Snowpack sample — Loveland Pass, Silver Plume, Colorado, USA (2/11/26, 12:00 PM MST)
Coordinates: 39.663, -105.886
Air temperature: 35 °F
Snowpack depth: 82 cm
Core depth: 30 cm
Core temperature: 28.4 °F
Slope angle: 13°, slope face: 12°
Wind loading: high
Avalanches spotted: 1
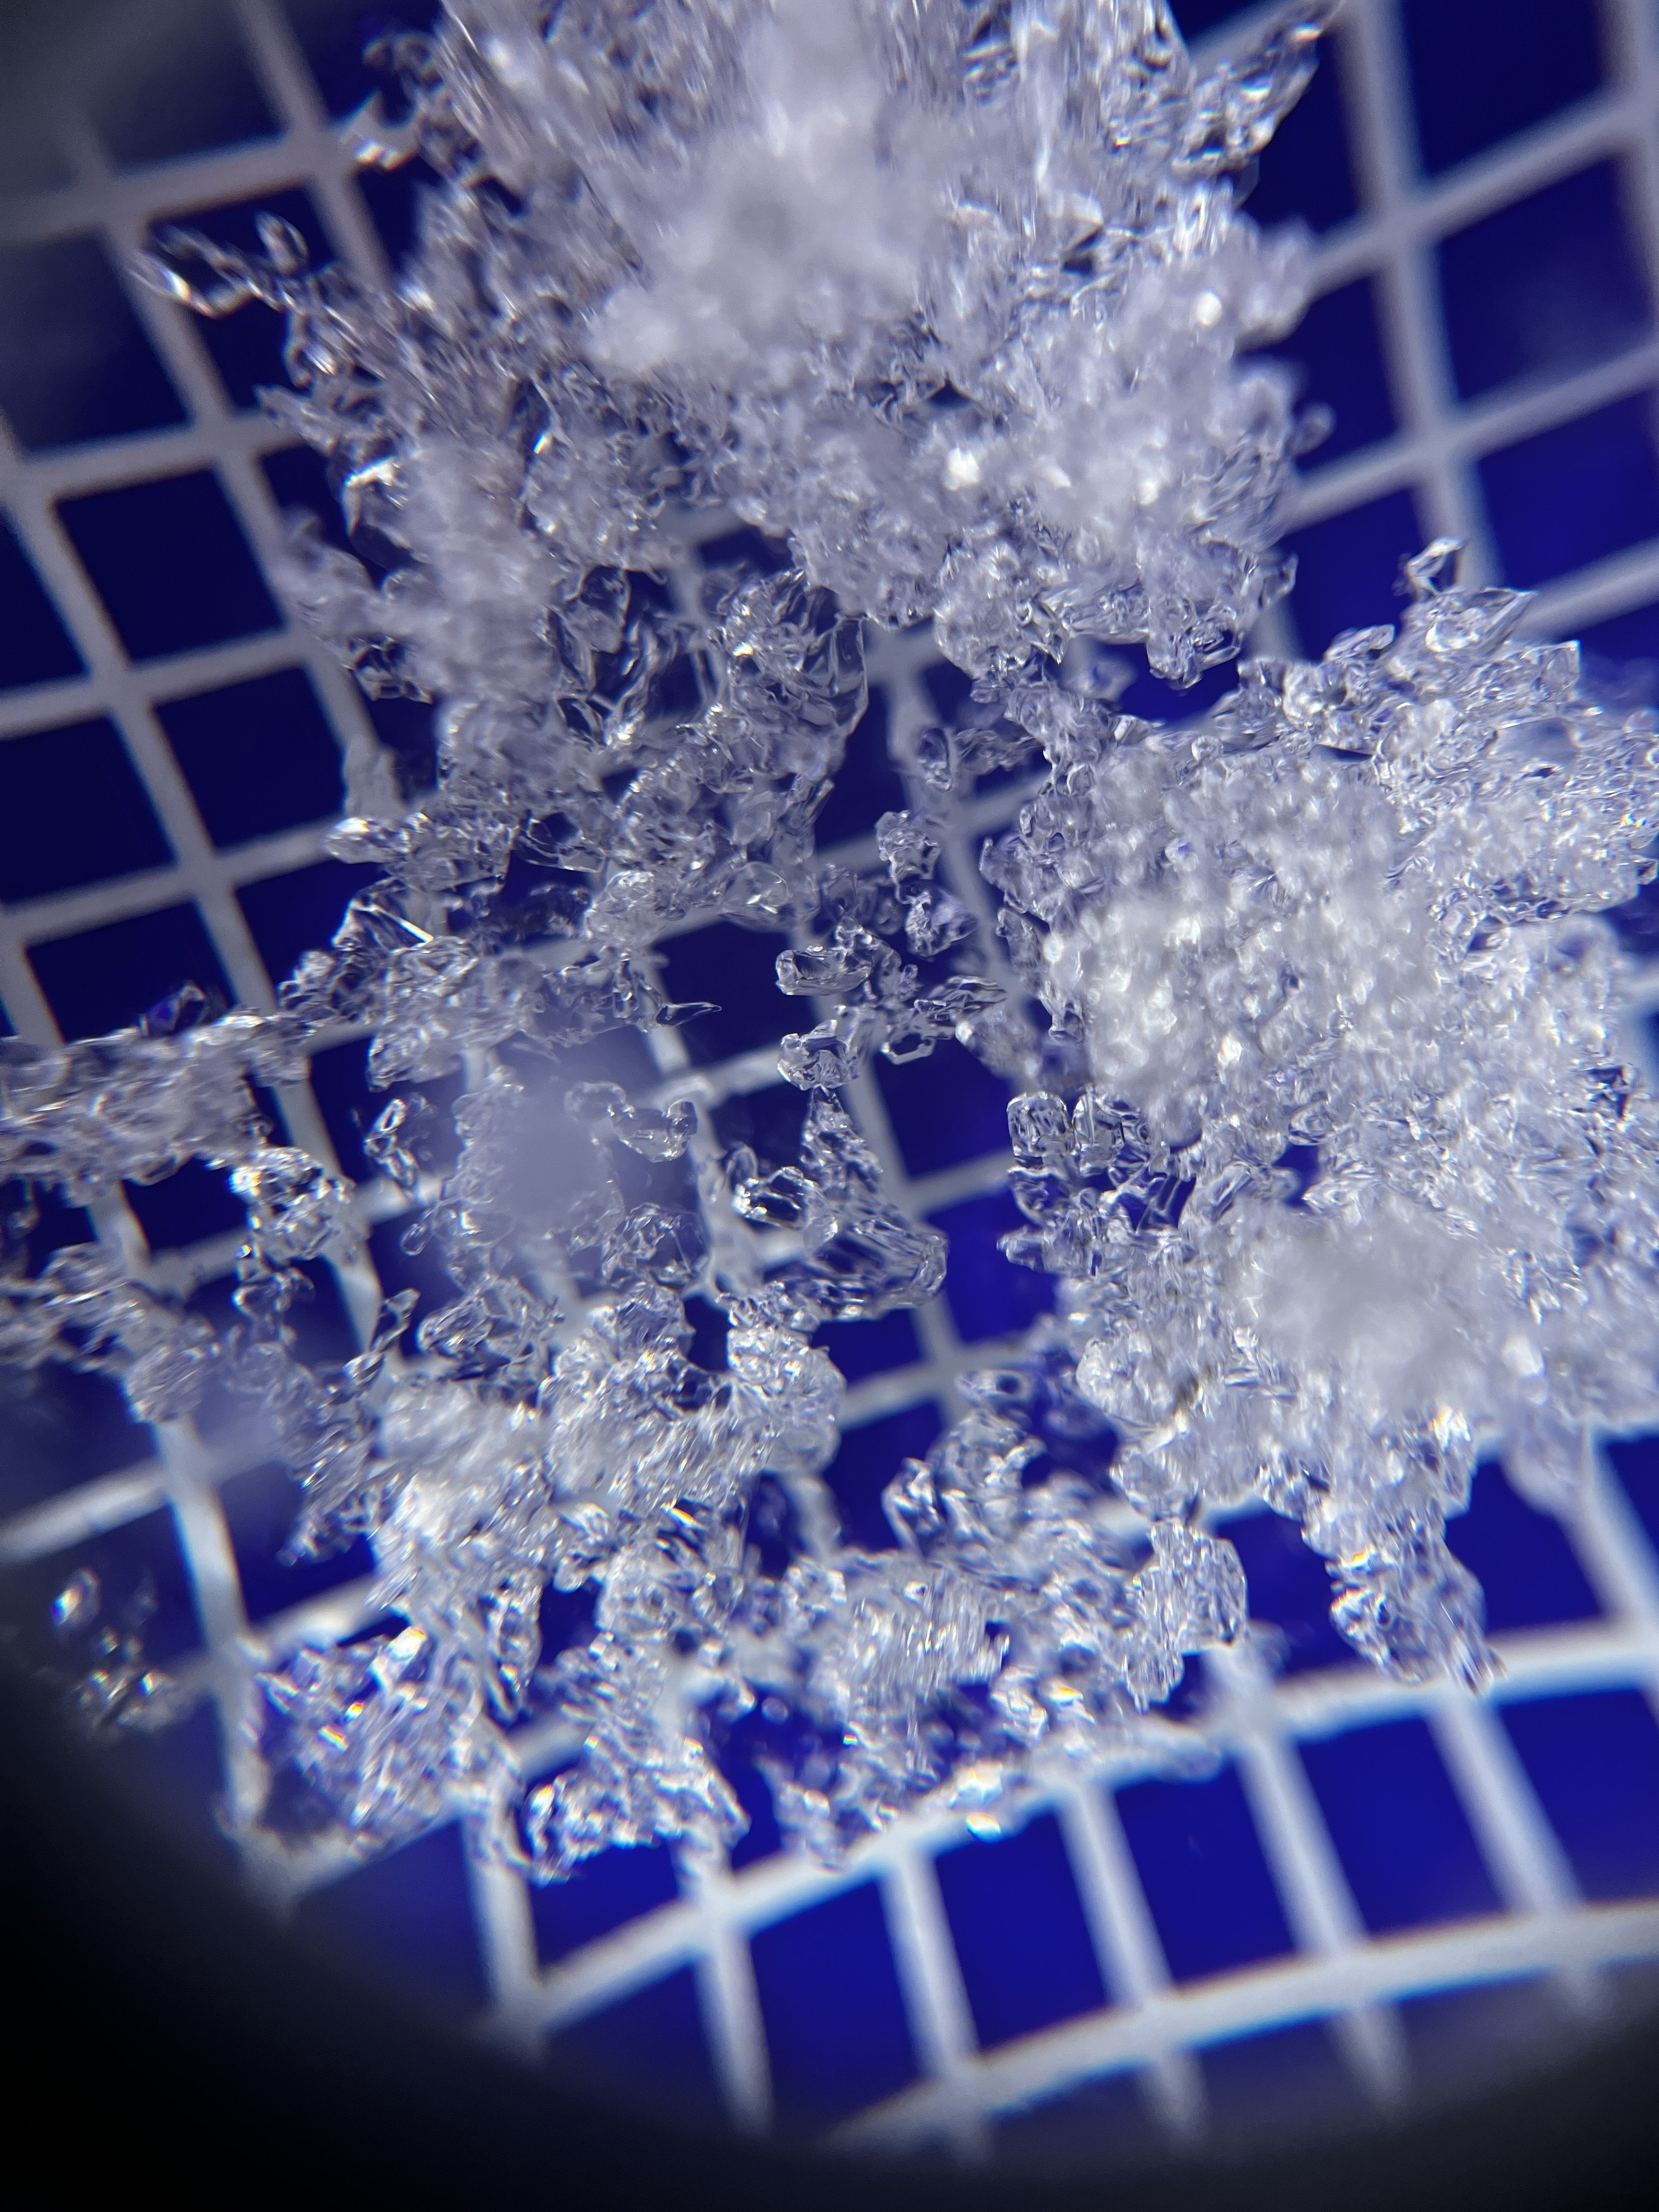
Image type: magnified_profile
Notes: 1 small avalanche spotted on the north side of the bowl, lots of wind loading